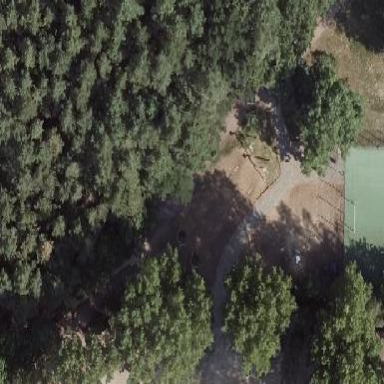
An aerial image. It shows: Playground featuring zipwire.